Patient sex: M
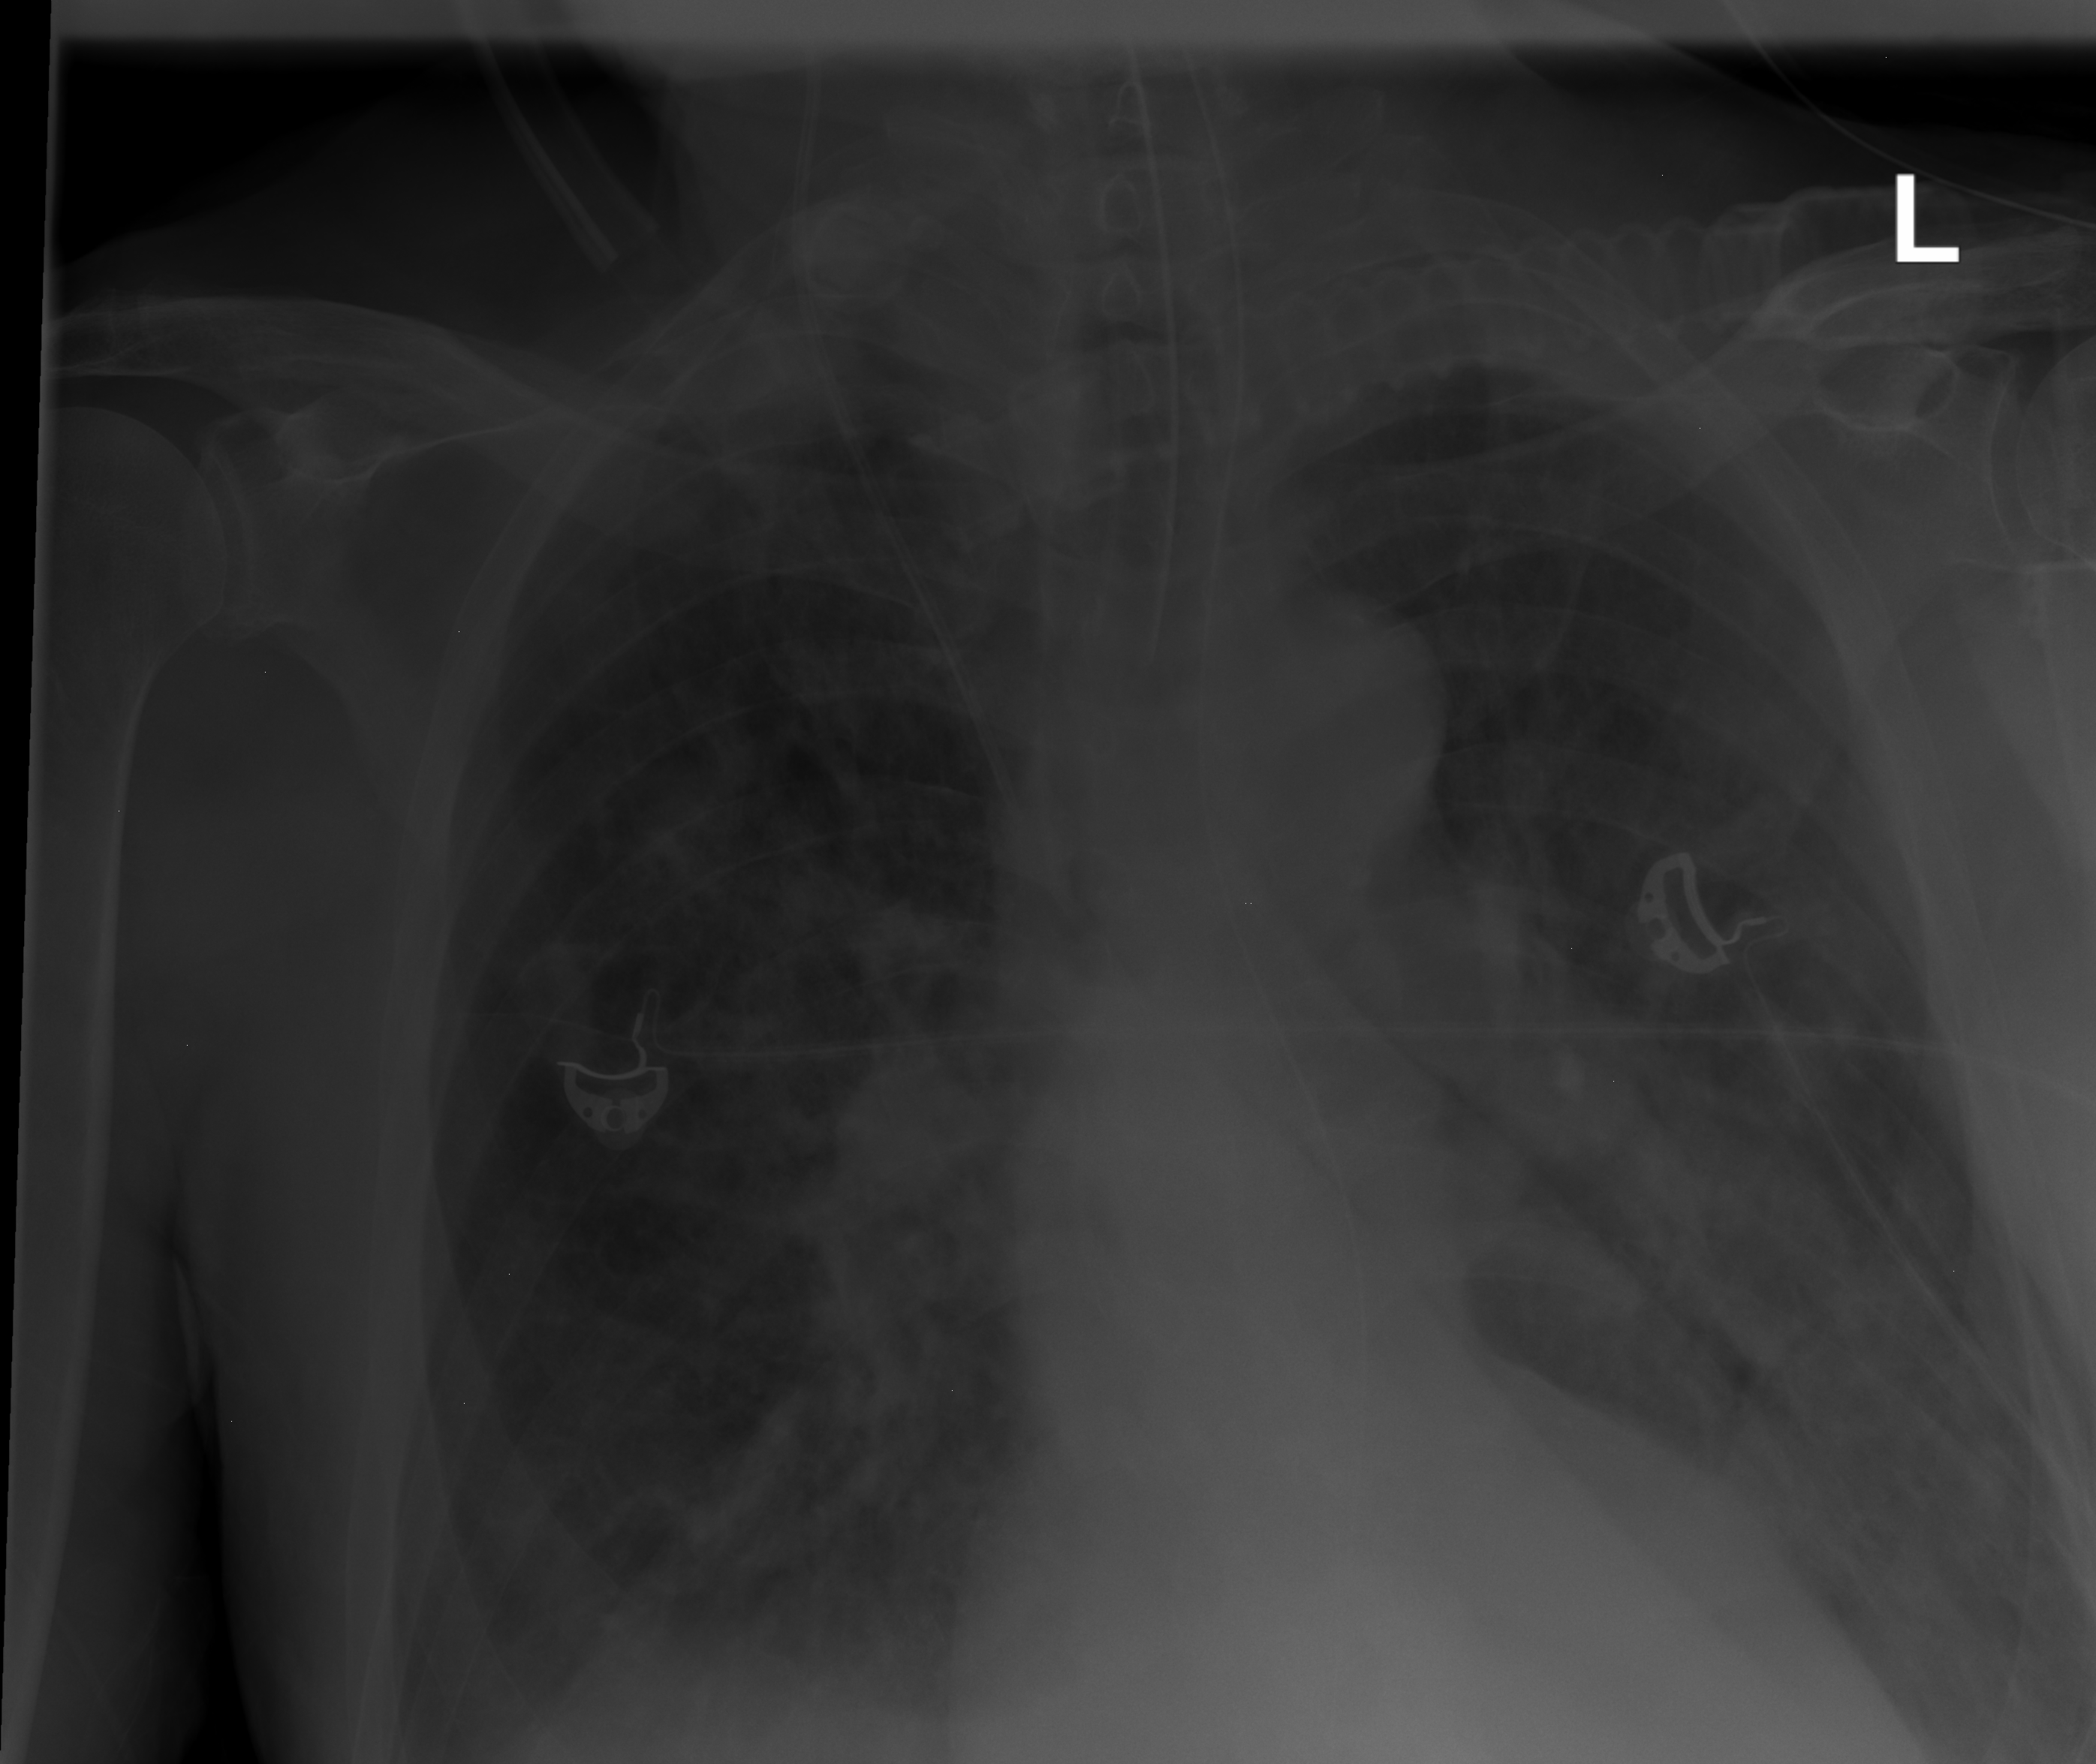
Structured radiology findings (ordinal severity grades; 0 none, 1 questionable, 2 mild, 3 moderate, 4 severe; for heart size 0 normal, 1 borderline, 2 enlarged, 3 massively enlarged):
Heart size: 2
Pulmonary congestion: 0
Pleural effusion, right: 1
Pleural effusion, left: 2
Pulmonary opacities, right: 3
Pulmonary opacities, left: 3
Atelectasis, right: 2
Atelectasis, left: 2